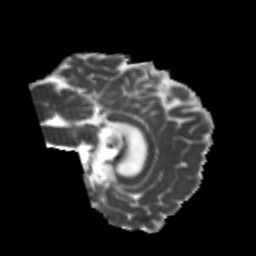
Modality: MD
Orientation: sagittal
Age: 22
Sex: female
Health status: healthy
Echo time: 0.074 s